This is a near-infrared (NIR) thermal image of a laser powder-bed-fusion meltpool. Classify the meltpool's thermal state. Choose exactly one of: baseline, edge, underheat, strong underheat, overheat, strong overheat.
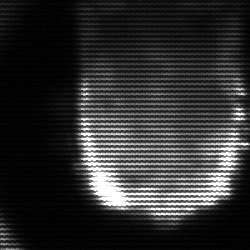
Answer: baseline